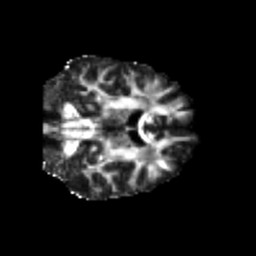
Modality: FA
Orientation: coronal
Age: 24
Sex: male
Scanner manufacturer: siemens
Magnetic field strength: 3 T
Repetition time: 3.5 s
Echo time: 0.125 s